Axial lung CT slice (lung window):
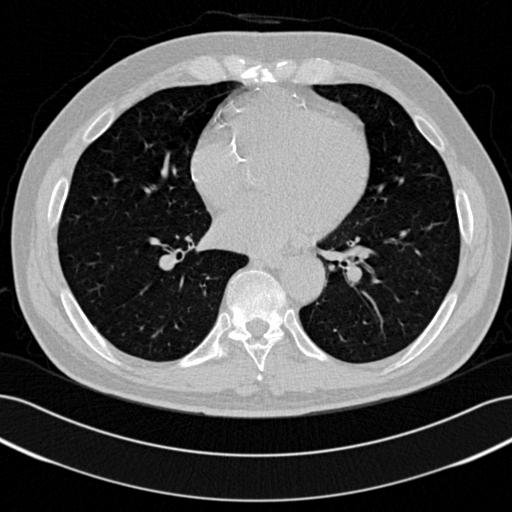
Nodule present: no